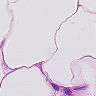
Metastatic tissue present: no